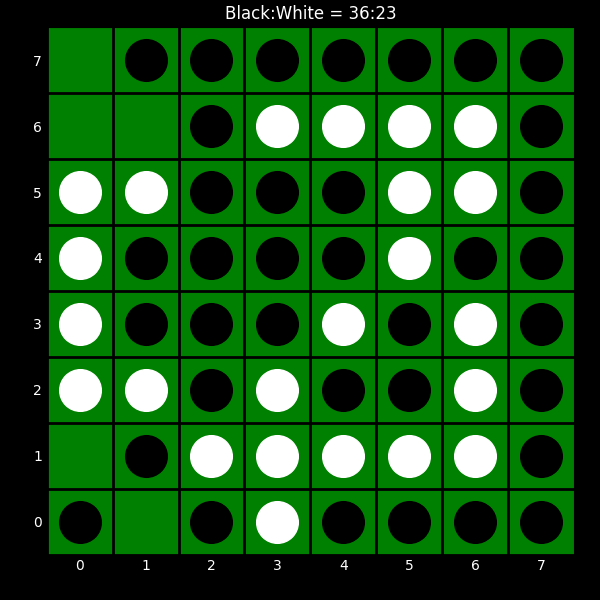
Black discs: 36
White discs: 23